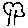
Label: tree